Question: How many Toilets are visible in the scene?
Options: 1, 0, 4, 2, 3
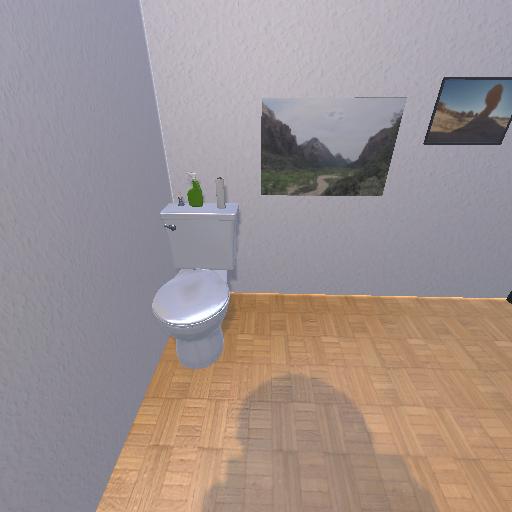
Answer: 1